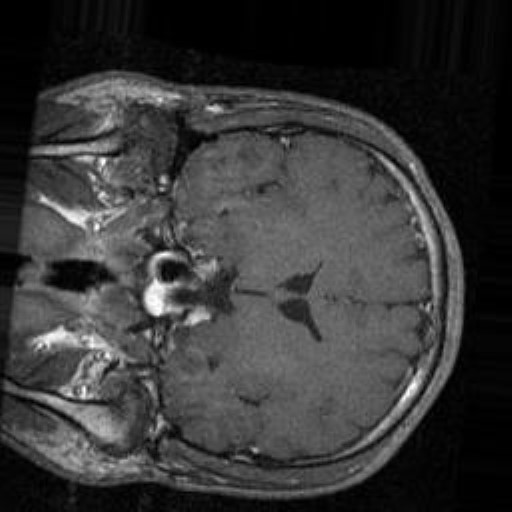
Label: brain_tumor